Aerial crown-view tile of a tropical tree (Barro Colorado Island, Panama), acquired 20241014:
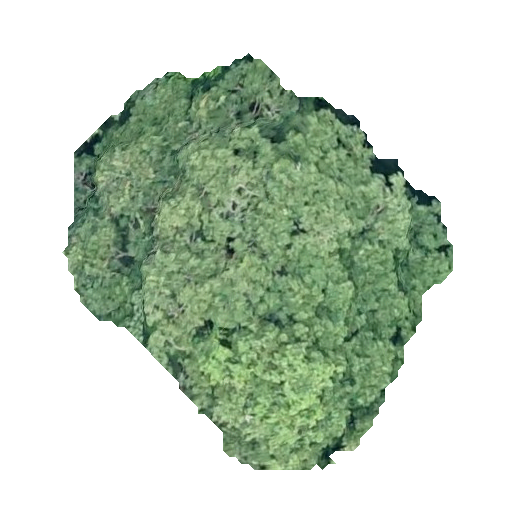
Species: Handroanthus guayacan
GBIF accepted scientific name: Handroanthus guayacan
Crown area: 163.32 m²